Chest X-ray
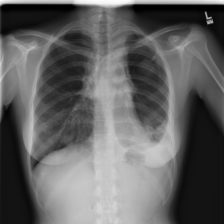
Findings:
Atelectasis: negative
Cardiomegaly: negative
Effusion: positive
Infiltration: positive
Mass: negative
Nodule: negative
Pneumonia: negative
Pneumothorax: negative
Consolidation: negative
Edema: negative
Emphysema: negative
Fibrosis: negative
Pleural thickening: negative
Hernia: negative